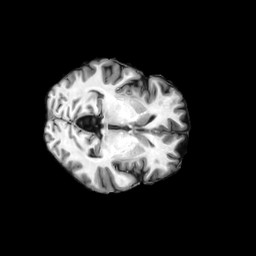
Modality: T1w
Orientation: axial
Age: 51
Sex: female
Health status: ill